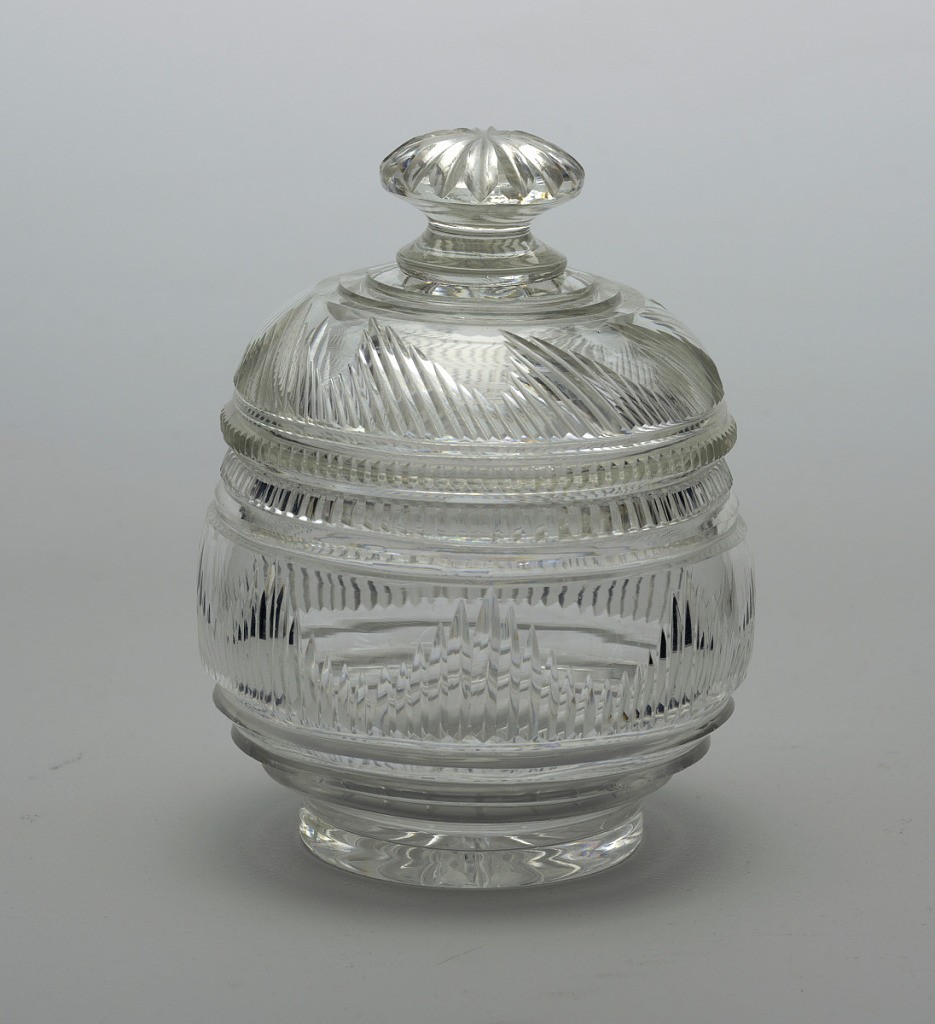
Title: Jar and lid
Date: ca. 1810
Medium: Glass
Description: Round body cut with vertical flutes in graduated lengths, prismatic cutting above and below, with vertical flutes around lip, a star on bottom of base; domed cover with mushroom finial cut with star, sides cut with blazes of graduated lengths and short row vertical flutes at outer rim.